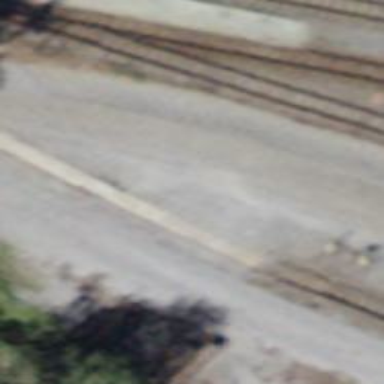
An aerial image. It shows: Narrow-gauge railway with 1 track. It is spur service.